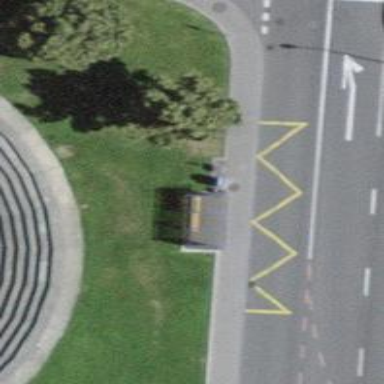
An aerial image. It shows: Bus stop with shelter. It is platform for public transport.